Field crop: maize
Growth stage: 2
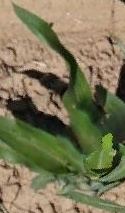
Species: maize